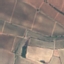
Land use / land cover class: PermanentCrop